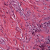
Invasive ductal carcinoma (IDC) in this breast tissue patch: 1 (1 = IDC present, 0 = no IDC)